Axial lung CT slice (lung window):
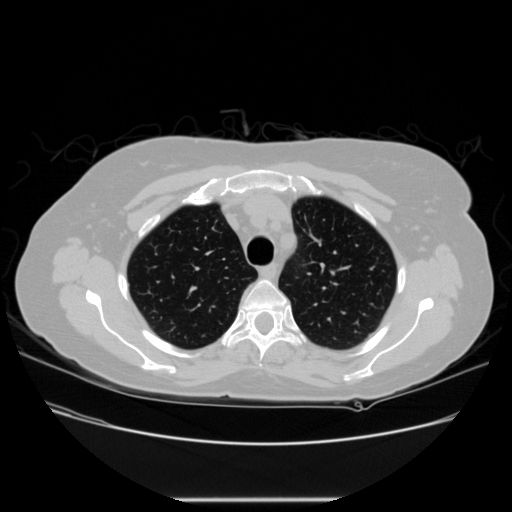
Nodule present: no